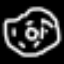
Label: donut